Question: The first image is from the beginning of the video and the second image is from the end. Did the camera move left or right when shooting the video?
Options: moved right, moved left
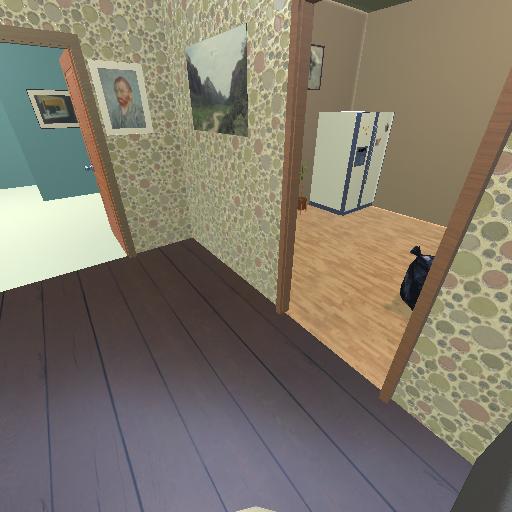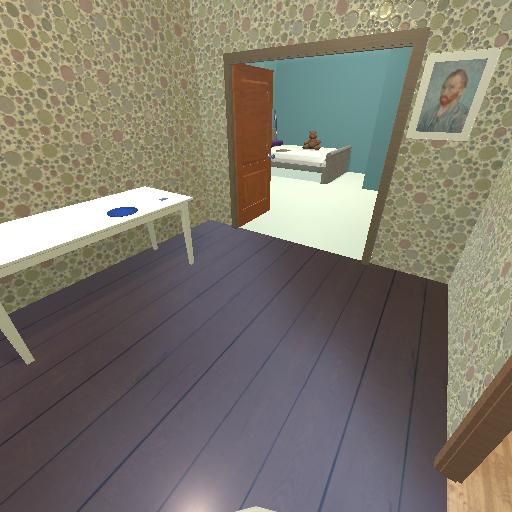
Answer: moved right